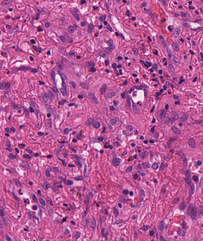
Tumor epithelial tissue: no
Tumor-associated stroma tissue: yes
Normal tissue: no